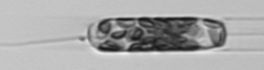
Label: Ditylum_brightwellii